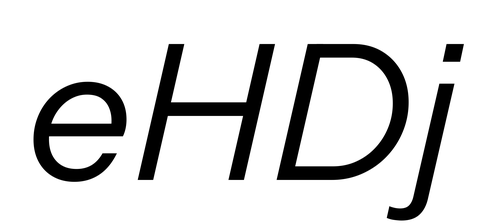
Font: InstrumentSans-Italic_Italic